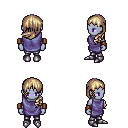
a pixel art fantasy rpg character, female body template, dark elf, purple skin, chain tabard jacket, metal pants, white blonde left-swept hairstyle, leather bracers, metal boots, four views (front, back, left, right), 2x2 character sprite sheet, small pixel art, hard edges, no anti-aliasing